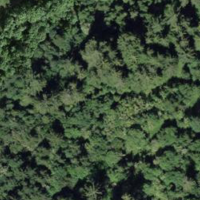
EUNIS habitat code: 43
Species observed at this site:
Silene dioica
Cirsium palustre